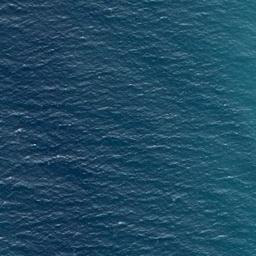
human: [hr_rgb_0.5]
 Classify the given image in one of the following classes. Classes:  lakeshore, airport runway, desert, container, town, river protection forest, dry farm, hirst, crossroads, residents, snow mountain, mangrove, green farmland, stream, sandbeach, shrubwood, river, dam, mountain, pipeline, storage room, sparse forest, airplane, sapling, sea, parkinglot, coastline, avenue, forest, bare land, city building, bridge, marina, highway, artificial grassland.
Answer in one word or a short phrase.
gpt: sea